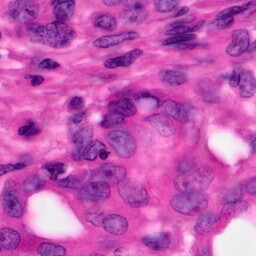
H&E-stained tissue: Pancreatic